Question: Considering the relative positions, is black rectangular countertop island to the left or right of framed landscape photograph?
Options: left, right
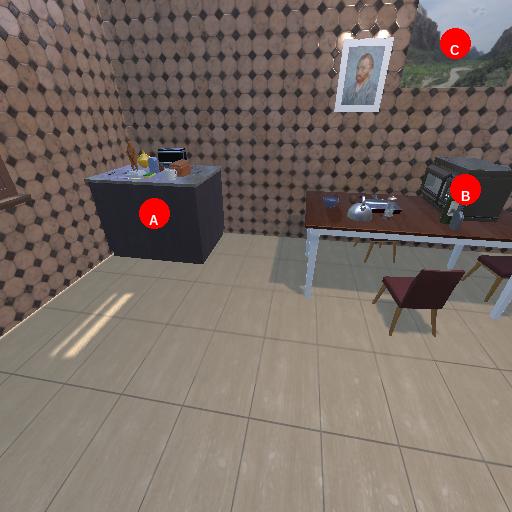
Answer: left